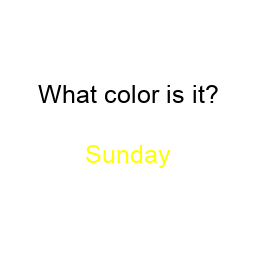
Color: yellow
Background color: white
Question text color: black